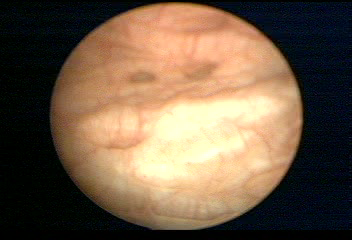
Modality: WLC
Class: Normal mucosa
Bladder cancer association: No